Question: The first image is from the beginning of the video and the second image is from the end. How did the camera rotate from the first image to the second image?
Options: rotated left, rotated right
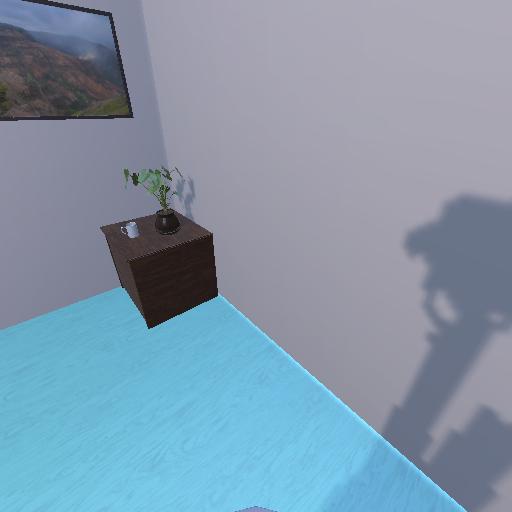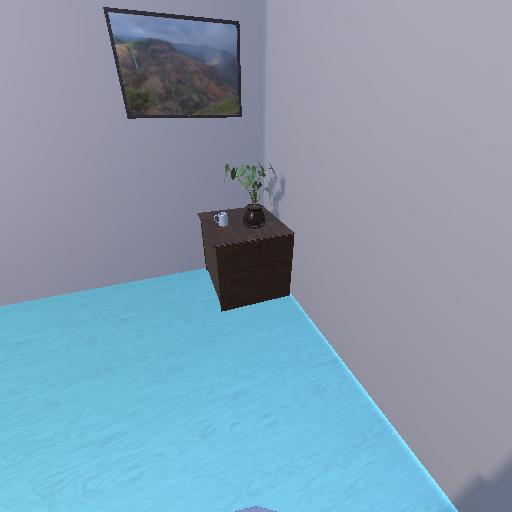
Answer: rotated left